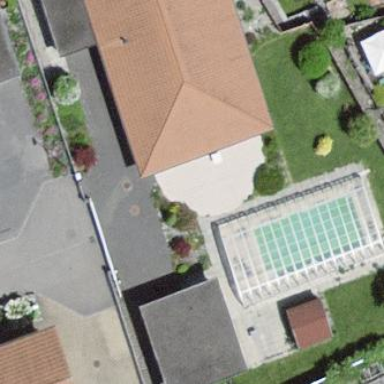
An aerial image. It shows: Swimming pool located in leisure land.